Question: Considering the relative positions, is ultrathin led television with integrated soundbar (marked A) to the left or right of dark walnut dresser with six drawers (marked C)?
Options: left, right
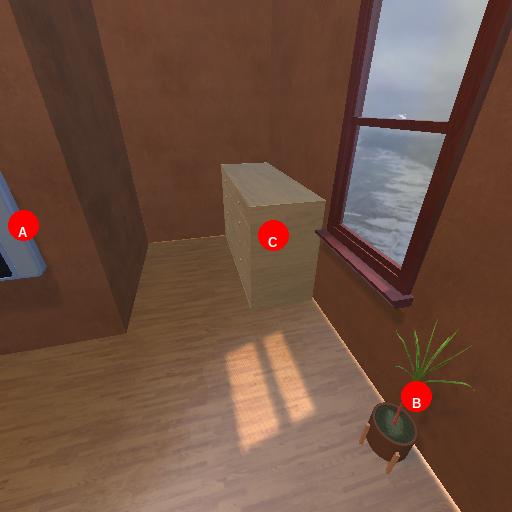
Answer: left